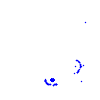
Particle: kaon